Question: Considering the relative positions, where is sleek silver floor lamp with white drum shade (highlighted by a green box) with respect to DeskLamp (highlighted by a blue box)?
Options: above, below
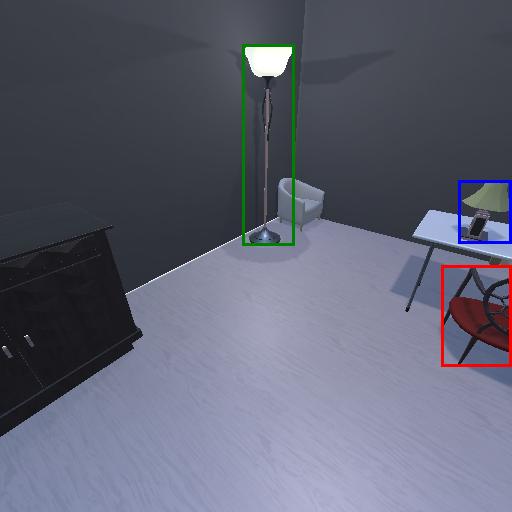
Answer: above